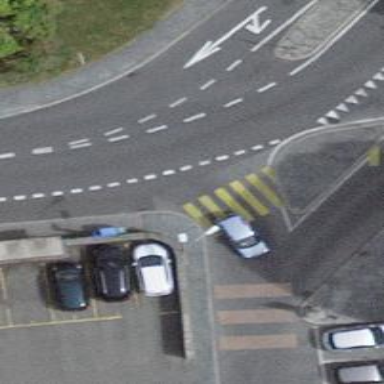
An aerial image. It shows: Asphalt road designated as living street.